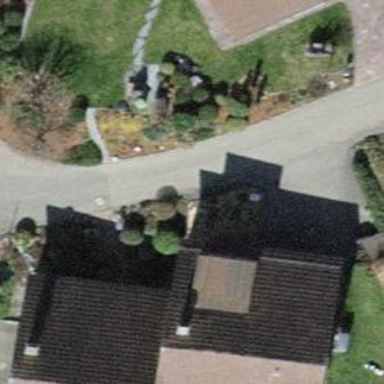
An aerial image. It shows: Driveway.